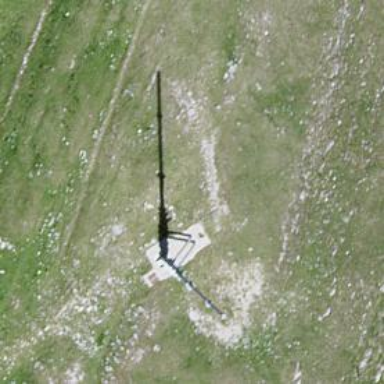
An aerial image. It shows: Antenna made by man.